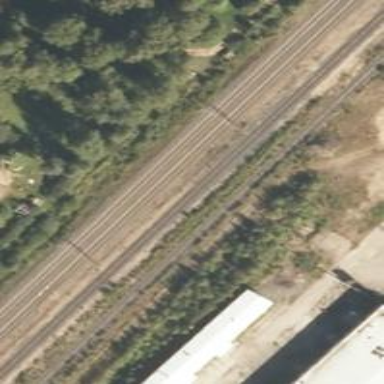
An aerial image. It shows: Railway with continuous electrified contact lines.